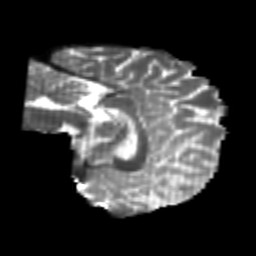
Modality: T2w
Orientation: sagittal
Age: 20
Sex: female
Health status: healthy
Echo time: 0.074 s